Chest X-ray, AP view. Patient: 54 years old, sex M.
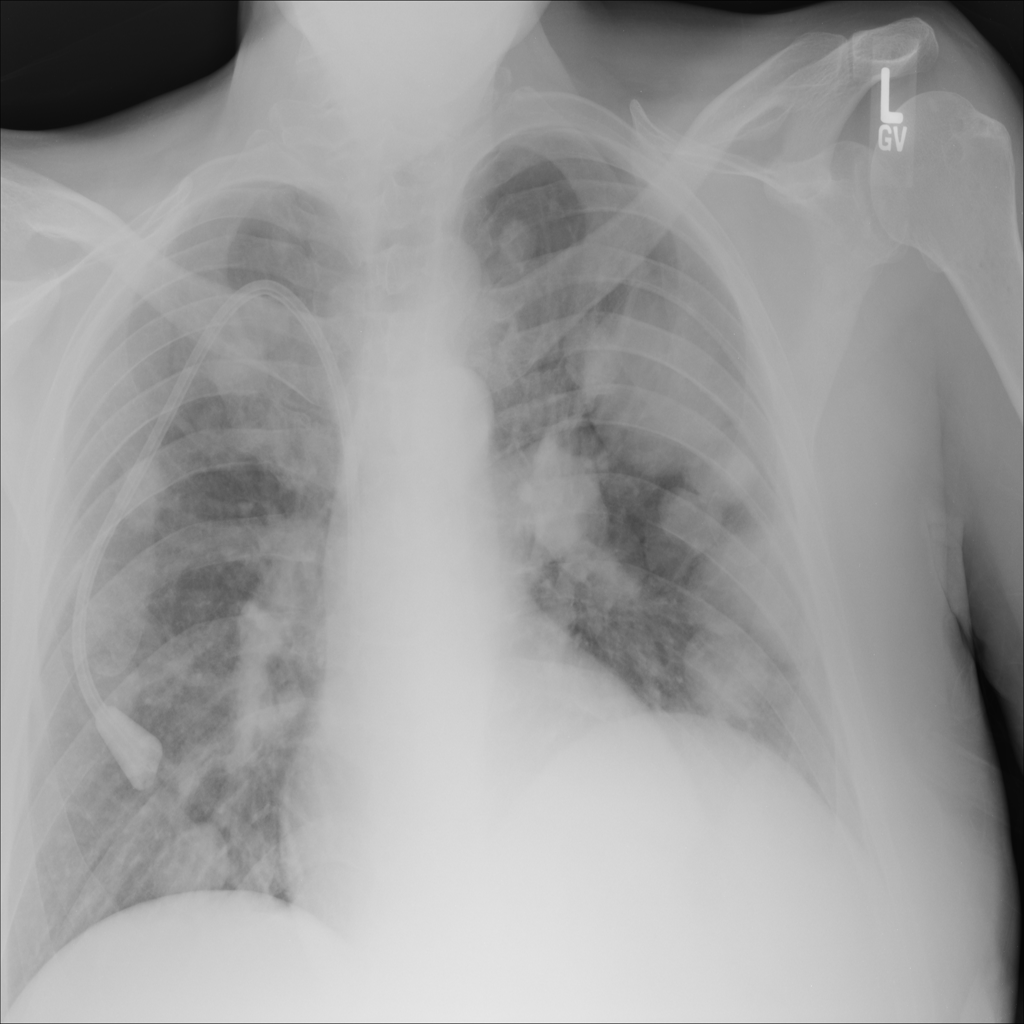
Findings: Mass